Question: I need to draw something like this which will be painted and have little transparency
Also it needs to be clickable (onTouch event etc)

I know that in API v1 you have to use Overlay and extend it using canvas and some mathematics.
What is easiest way to do it in Google Map API v2?
PS: Radius is variable.
(For further reference)
EDIT 1:
I implemented CanvasTileProvider subclass and override its onDraw() method:
'''
@Override
void onDraw(Canvas canvas, TileProjection projection) {
// TODO Auto-generated method stub
LatLng tempLocation = moveByDistance(mSegmentLocation, mSegmentRadius, mSegmentAngle);
DoublePoint segmentLocationPoint = new DoublePoint(0, 0);
DoublePoint tempLocationPoint = new DoublePoint(0, 0);
projection.latLngToPoint(mSegmentLocation, segmentLocationPoint);
projection.latLngToPoint(tempLocationPoint, tempLocationPoint);
float radiusInPoints = FloatMath.sqrt((float) (Math.pow(
(segmentLocationPoint.x - tempLocationPoint.x), 2) + Math.pow(
(segmentLocationPoint.y - tempLocationPoint.y), 2)));
RectF segmentArea = new RectF();
segmentArea.set((float)segmentLocationPoint.x - radiusInPoints, (float)segmentLocationPoint.y - radiusInPoints,
(float)segmentLocationPoint.x + radiusInPoints, (float)segmentLocationPoint.y + radiusInPoints);
canvas.drawArc(segmentArea, getAdjustedAngle(mSegmentAngle),
getAdjustedAngle(mSegmentAngle + 60), true, getOuterCirclePaint());
}
'''
Also, I added this from MapActivity:
'''
private void loadSegmentTiles() {
TileProvider tileProvider;
TileOverlay tileOverlay = mMap.addTileOverlay(
new TileOverlayOptions().tileProvider(new SegmentTileProvider(new LatLng(45.00000,15.000000), 250, 30)));
}
'''
Now I'm wondering why my arc isn't on map?
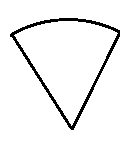
Answer: For drawing the circle segments, I would register a TileProvider, if the segments are mainly static. (Tiles are typically loaded only once and then cached.) For checking for click events, you can register an onMapClickListener and loop over your segments to check whether the clicked LatLng is inside one of your segments. (see below for more details.)
Here is a TileProvider example, which you could subclass and just implement the onDraw method.
The subclass must be thread safe! The onDraw method will be called by multiple threads simultaneously. So avoid any globals which are changed inside onDraw!
'''
/* imports should be obvious */
public abstract class CanvasTileProvider implements TileProvider {
private static int TILE_SIZE = 256;
private BitMapThreadLocal tlBitmap;
@SuppressWarnings("unused")
private static final String TAG = CanvasTileProvider.class.getSimpleName();
public CanvasTileProvider() {
super();
tlBitmap = new BitMapThreadLocal();
}
@Override
// Warning: Must be threadsafe. To still avoid creation of lot of bitmaps,
// I use a subclass of ThreadLocal !!!
public Tile getTile(int x, int y, int zoom) {
TileProjection projection = new TileProjection(TILE_SIZE,
x, y, zoom);
byte[] data;
Bitmap image = getNewBitmap();
Canvas canvas = new Canvas(image);
onDraw(canvas, projection);
data = bitmapToByteArray(image);
Tile tile = new Tile(TILE_SIZE, TILE_SIZE, data);
return tile;
}
/** Must be implemented by a concrete TileProvider */
abstract void onDraw(Canvas canvas, TileProjection projection);
/**
* Get an empty bitmap, which may however be reused from a previous call in
* the same thread.
*
* @return
*/
private Bitmap getNewBitmap() {
Bitmap bitmap = tlBitmap.get();
// Clear the previous bitmap
bitmap.eraseColor(Color.TRANSPARENT);
return bitmap;
}
private static byte[] bitmapToByteArray(Bitmap bm) {
ByteArrayOutputStream bos = new ByteArrayOutputStream();
bm.compress(Bitmap.CompressFormat.PNG, 100, bos);
byte[] data = bos.toByteArray();
return data;
}
class BitMapThreadLocal extends ThreadLocal<Bitmap> {
@Override
protected Bitmap initialValue() {
Bitmap image = Bitmap.createBitmap(TILE_SIZE, TILE_SIZE,
Config.ARGB_8888);
return image;
}
}
}
'''
Use the projection, which is passed into the onDraw method, to get at first the bounds of the tile. If no segment is inside the bounds, just return. Otherwise draw your seqment into the canvas. The method projection.latLngToPoint helps you to convert from LatLng to the pixels of the canvas.
'''
/** Converts between LatLng coordinates and the pixels inside a tile. */
public class TileProjection {
private int x;
private int y;
private int zoom;
private int TILE_SIZE;
private DoublePoint pixelOrigin_;
private double pixelsPerLonDegree_;
private double pixelsPerLonRadian_;
TileProjection(int tileSize, int x, int y, int zoom) {
this.TILE_SIZE = tileSize;
this.x = x;
this.y = y;
this.zoom = zoom;
pixelOrigin_ = new DoublePoint(TILE_SIZE / 2, TILE_SIZE / 2);
pixelsPerLonDegree_ = TILE_SIZE / 360d;
pixelsPerLonRadian_ = TILE_SIZE / (2 * Math.PI);
}
/** Get the dimensions of the Tile in LatLng coordinates */
public LatLngBounds getTileBounds() {
DoublePoint tileSW = new DoublePoint(x * TILE_SIZE, (y + 1) * TILE_SIZE);
DoublePoint worldSW = pixelToWorldCoordinates(tileSW);
LatLng SW = worldCoordToLatLng(worldSW);
DoublePoint tileNE = new DoublePoint((x + 1) * TILE_SIZE, y * TILE_SIZE);
DoublePoint worldNE = pixelToWorldCoordinates(tileNE);
LatLng NE = worldCoordToLatLng(worldNE);
return new LatLngBounds(SW, NE);
}
/**
* Calculate the pixel coordinates inside a tile, relative to the left upper
* corner (origin) of the tile.
*/
public void latLngToPoint(LatLng latLng, DoublePoint result) {
latLngToWorldCoordinates(latLng, result);
worldToPixelCoordinates(result, result);
result.x -= x * TILE_SIZE;
result.y -= y * TILE_SIZE;
}
private DoublePoint pixelToWorldCoordinates(DoublePoint pixelCoord) {
int numTiles = 1 << zoom;
DoublePoint worldCoordinate = new DoublePoint(pixelCoord.x / numTiles,
pixelCoord.y / numTiles);
return worldCoordinate;
}
/**
* Transform the world coordinates into pixel-coordinates relative to the
* whole tile-area. (i.e. the coordinate system that spans all tiles.)
*
*
* Takes the resulting point as parameter, to avoid creation of new objects.
*/
private void worldToPixelCoordinates(DoublePoint worldCoord, DoublePoint result) {
int numTiles = 1 << zoom;
result.x = worldCoord.x * numTiles;
result.y = worldCoord.y * numTiles;
}
private LatLng worldCoordToLatLng(DoublePoint worldCoordinate) {
DoublePoint origin = pixelOrigin_;
double lng = (worldCoordinate.x - origin.x) / pixelsPerLonDegree_;
double latRadians = (worldCoordinate.y - origin.y)
/ -pixelsPerLonRadian_;
double lat = Math.toDegrees(2 * Math.atan(Math.exp(latRadians))
- Math.PI / 2);
return new LatLng(lat, lng);
}
/**
* Get the coordinates in a system describing the whole globe in a
* coordinate range from 0 to TILE_SIZE (type double).
*
* Takes the resulting point as parameter, to avoid creation of new objects.
*/
private void latLngToWorldCoordinates(LatLng latLng, DoublePoint result) {
DoublePoint origin = pixelOrigin_;
result.x = origin.x + latLng.longitude * pixelsPerLonDegree_;
// Truncating to 0.9999 effectively limits latitude to 89.189. This is
// about a third of a tile past the edge of the world tile.
double siny = bound(Math.sin(Math.toRadians(latLng.latitude)), -0.9999,
0.9999);
result.y = origin.y + 0.5 * Math.log((1 + siny) / (1 - siny))
* -pixelsPerLonRadian_;
};
/** Return value reduced to min and max if outside one of these bounds. */
private double bound(double value, double min, double max) {
value = Math.max(value, min);
value = Math.min(value, max);
return value;
}
/** A Point in an x/y coordinate system with coordinates of type double */
public static class DoublePoint {
double x;
double y;
public DoublePoint(double x, double y) {
this.x = x;
this.y = y;
}
}
}
'''
Finally you need something to check, whether a click on a LatLng-Coordinate is inside of your segment.
I would therefore approximate the segment by a list of LatLng-Coordinates, where in your case a simple triangle may be sufficient. For each list of LatLng coordinates, i.e. for each segment, you may then call something like the following:
'''
private static boolean isPointInsidePolygon(List<LatLng> vertices, LatLng point) {
/**
* Test is based on a horizontal ray, starting from point to the right.
* If the ray is crossed by an even number of polygon-sides, the point
* is inside the polygon, otherwise it is outside.
*/
int i, j;
boolean inside = false;
int size = vertices.size();
for (i = 0, j = size - 1; i < size; j = i++) {
LatLng vi = vertices.get(i);
LatLng vj = vertices.get(j);
if ((vi.latitude > point.latitude) != (vj.latitude > point.latitude)) {
/* The polygonside crosses the horizontal level of the ray. */
if (point.longitude <= vi.longitude
&& point.longitude <= vj.longitude) {
/*
* Start and end of the side is right to the point. Side
* crosses the ray.
*/
inside = !inside;
} else if (point.longitude >= vi.longitude
&& point.longitude >= vj.longitude) {
/*
* Start and end of the side is left of the point. No
* crossing of the ray.
*/
} else {
double crossingLongitude = (vj.longitude - vi.longitude)
* (point.latitude - vi.latitude)
/ (vj.latitude - vi.latitude) + vi.longitude;
if (point.longitude < crossingLongitude) {
inside = !inside;
}
}
}
}
return inside;
}
'''
As you may see, I had a very similar task to solve :-)